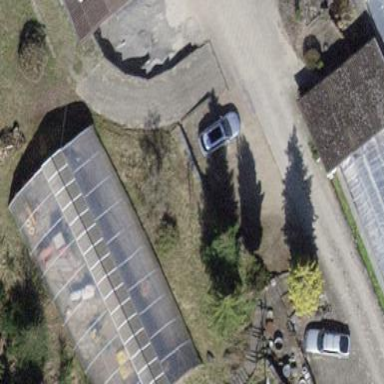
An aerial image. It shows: Round-shaped greenhouse with glass roof.